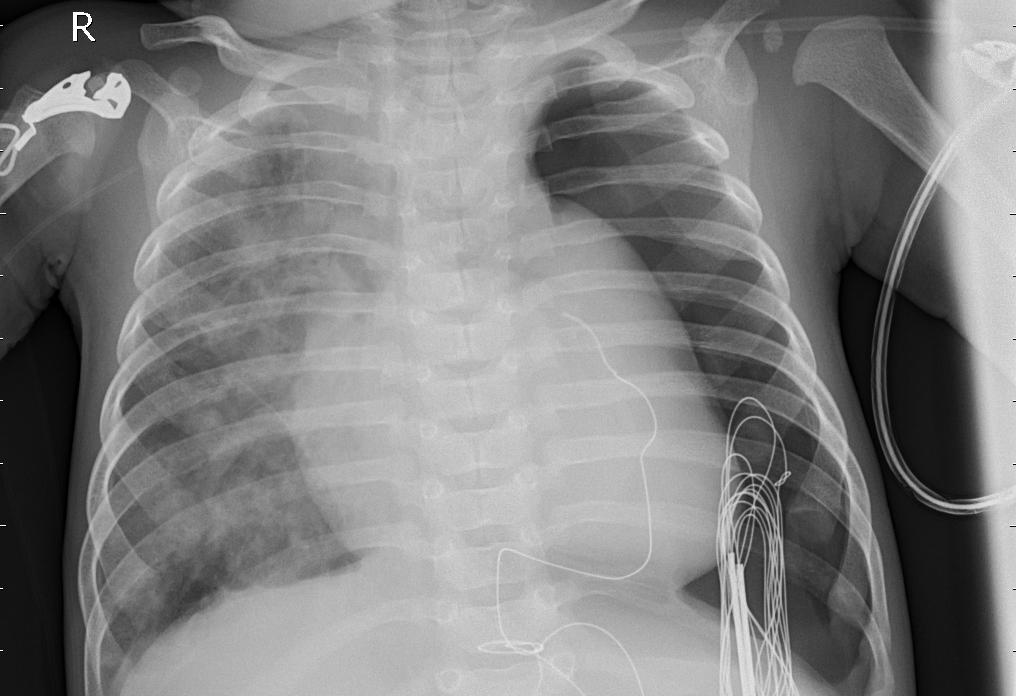
Diagnosis: PNEUMONIA